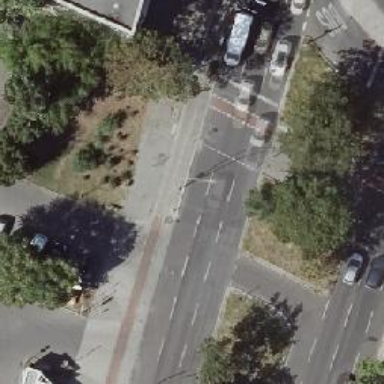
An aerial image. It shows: Road crossing with traffic signals.